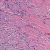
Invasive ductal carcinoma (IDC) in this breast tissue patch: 1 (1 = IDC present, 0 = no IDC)